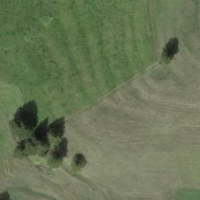
EUNIS habitat code: 26
Species observed at this site:
Arnica montana
Saxifraga oppositifolia